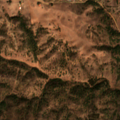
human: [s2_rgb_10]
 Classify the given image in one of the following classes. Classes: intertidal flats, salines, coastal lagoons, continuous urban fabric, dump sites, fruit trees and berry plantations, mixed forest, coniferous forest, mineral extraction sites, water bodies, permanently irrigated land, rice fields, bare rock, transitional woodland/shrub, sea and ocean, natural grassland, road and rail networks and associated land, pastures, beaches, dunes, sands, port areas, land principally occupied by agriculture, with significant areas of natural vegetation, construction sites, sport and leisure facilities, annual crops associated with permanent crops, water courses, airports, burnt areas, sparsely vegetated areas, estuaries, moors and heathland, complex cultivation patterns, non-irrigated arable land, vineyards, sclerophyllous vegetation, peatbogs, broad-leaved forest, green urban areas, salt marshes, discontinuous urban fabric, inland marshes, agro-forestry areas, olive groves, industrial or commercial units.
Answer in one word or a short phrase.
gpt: non-irrigated arable land, agro-forestry areas, broad-leaved forest